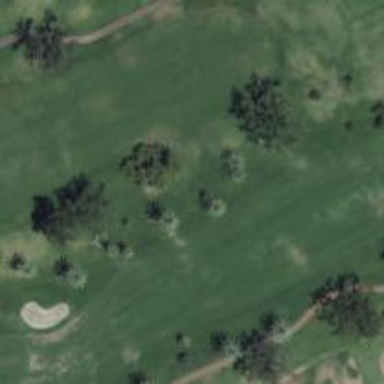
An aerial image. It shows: View of golf hole.